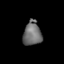
Tissue: lung
Cell type: Epithelial cells
Senescence score: 0.2419
Nuclear area (px): 426
Mean DAPI intensity: 110.415